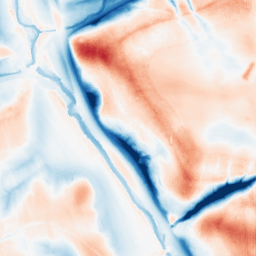
Category: trend_removal
Decomposition family: local_polynomial
Decomposition parameters: window_size: 51
degree: 1
Upsampling method: fft_zeropad
Upsampling parameters: scale: 4
Upsampling scale: 4